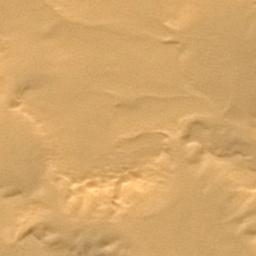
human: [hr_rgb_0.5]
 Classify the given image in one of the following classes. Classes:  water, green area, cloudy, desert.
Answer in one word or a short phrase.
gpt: desert